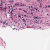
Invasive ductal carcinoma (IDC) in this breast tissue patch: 1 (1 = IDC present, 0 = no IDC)